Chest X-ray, PA view. Patient: 45 years old, sex F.
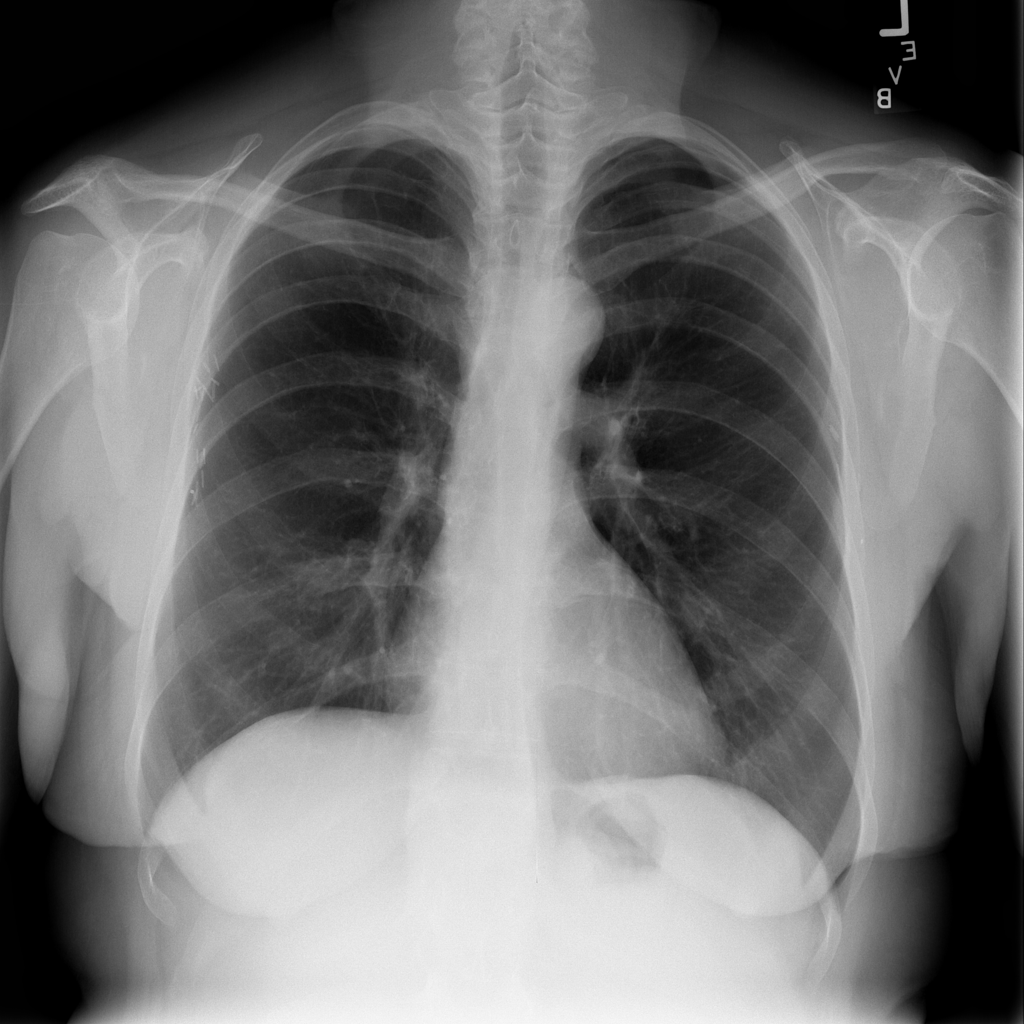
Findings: No Finding